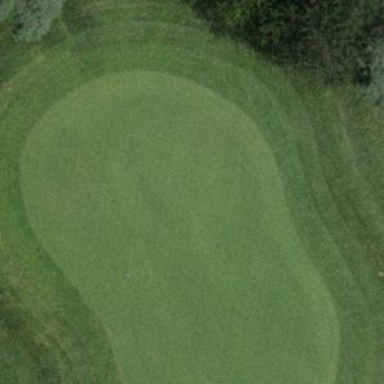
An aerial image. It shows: Golf green.